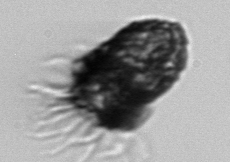
Label: Stenosemella_pacifica